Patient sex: F
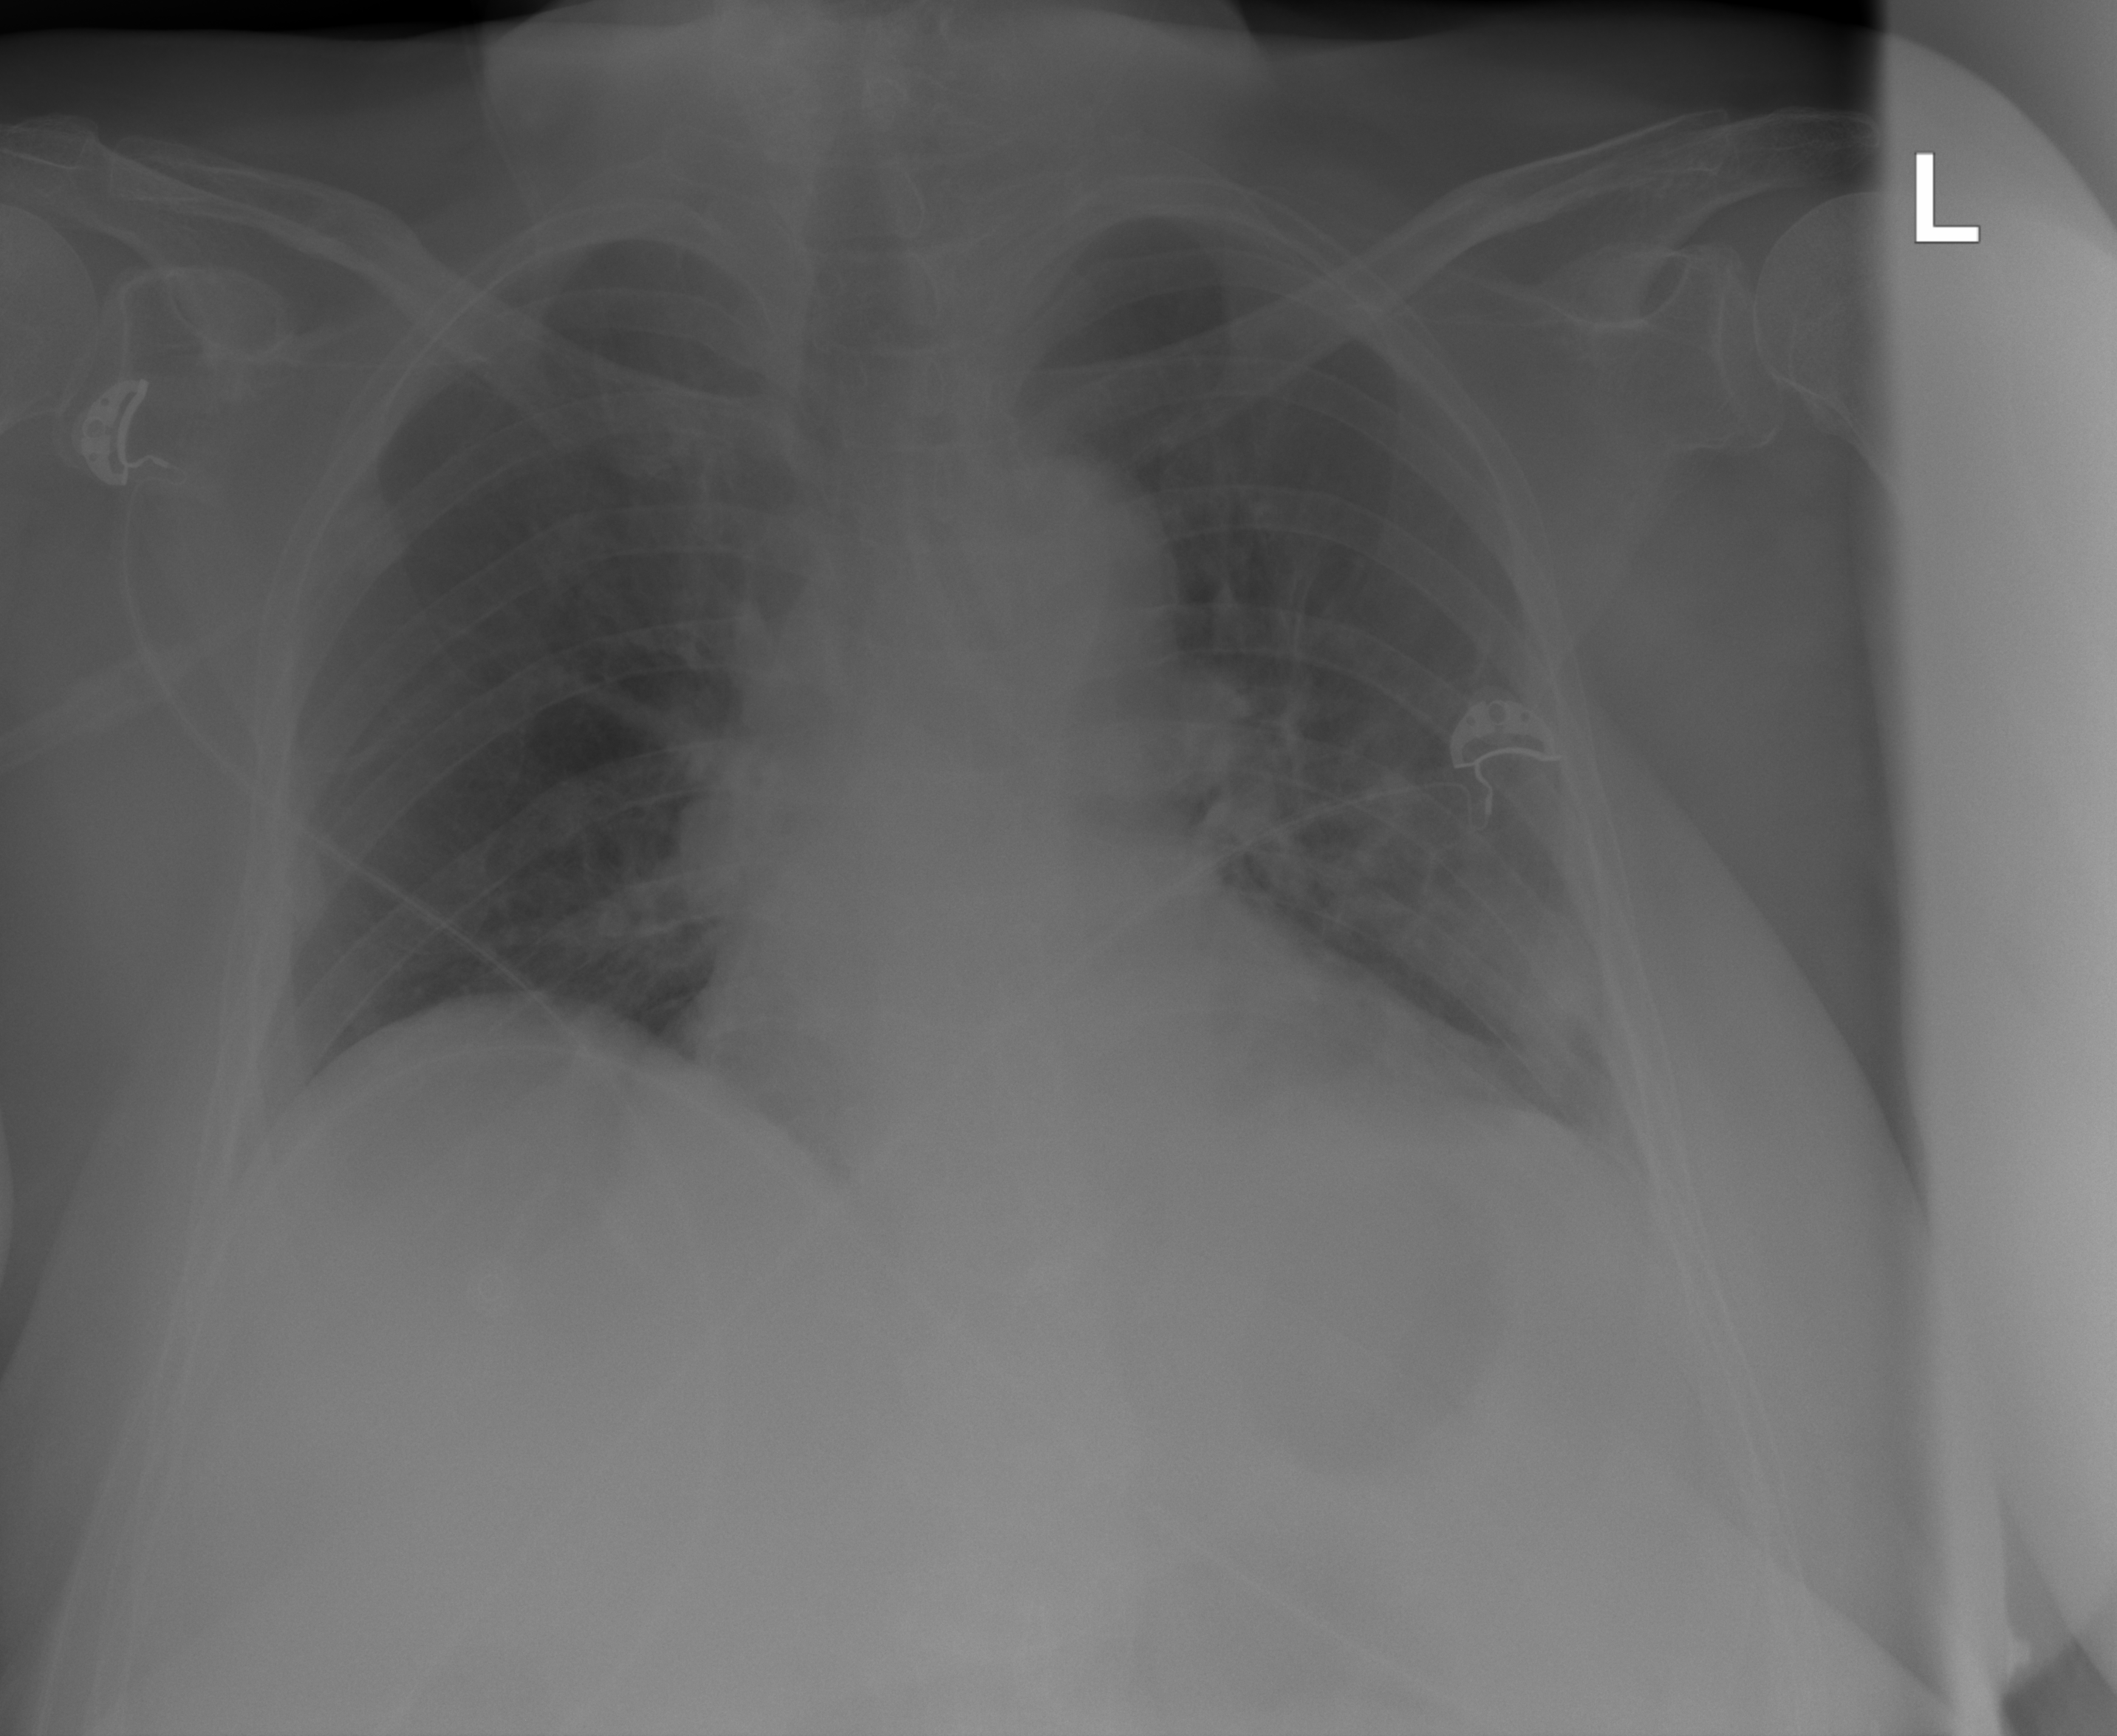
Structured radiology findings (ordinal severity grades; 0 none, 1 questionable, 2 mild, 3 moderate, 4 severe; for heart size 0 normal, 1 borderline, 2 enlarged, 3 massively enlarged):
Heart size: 2
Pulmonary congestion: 0
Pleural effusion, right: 0
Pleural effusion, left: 1
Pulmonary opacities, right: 0
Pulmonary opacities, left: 0
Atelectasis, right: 0
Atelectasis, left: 2